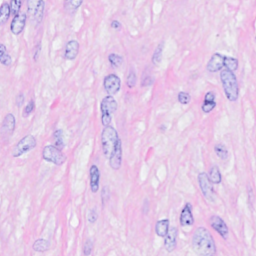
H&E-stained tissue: Breast